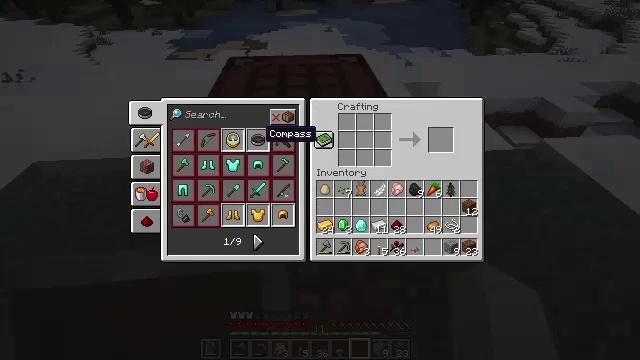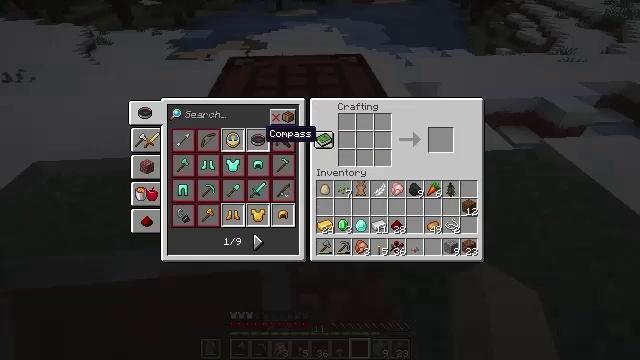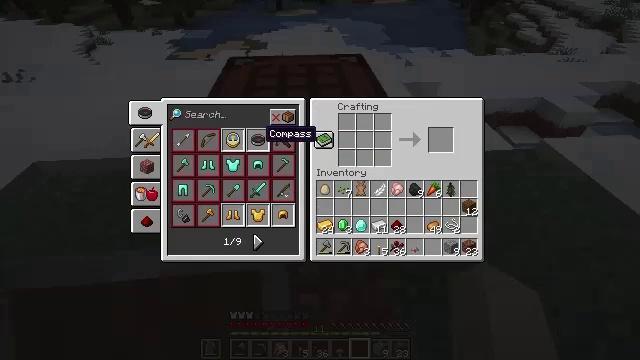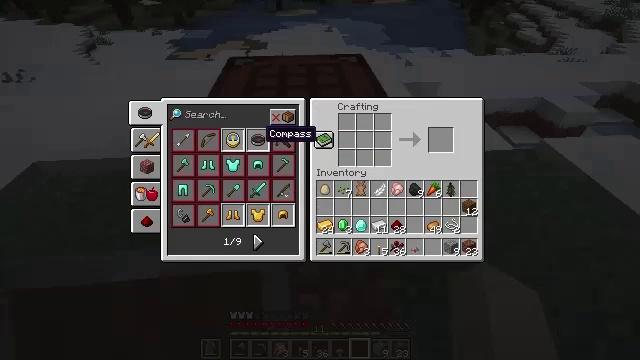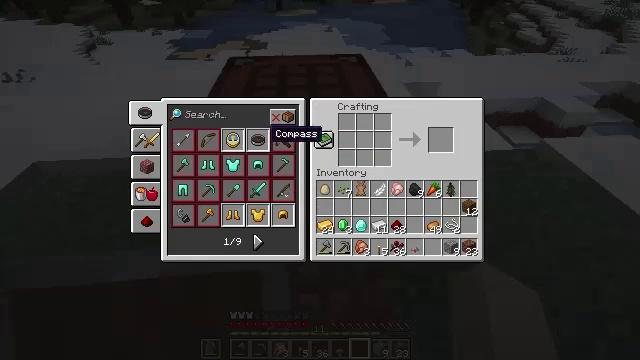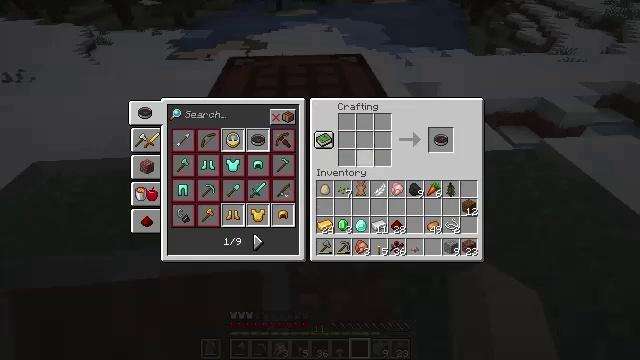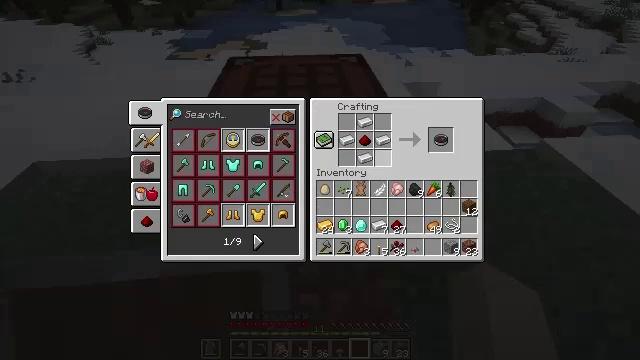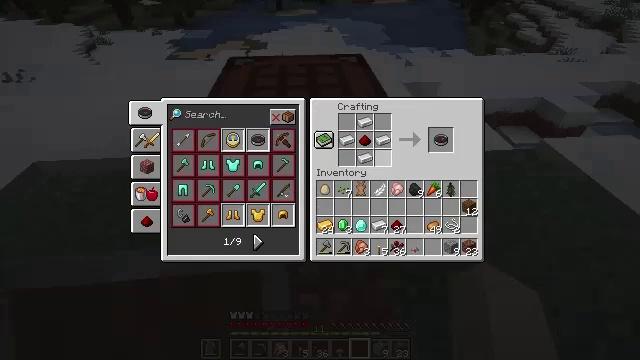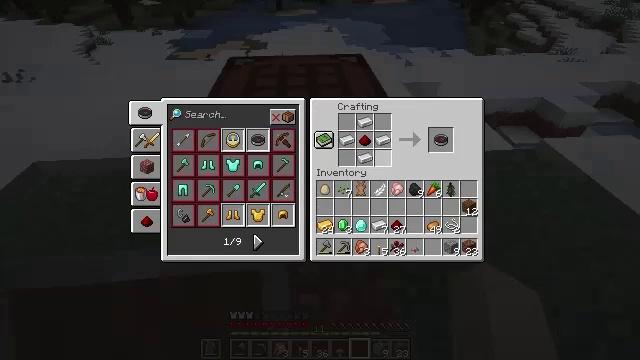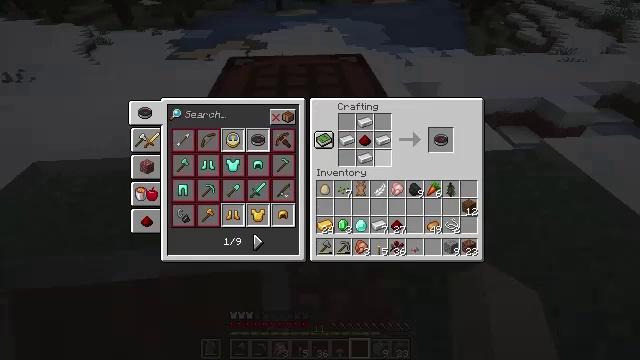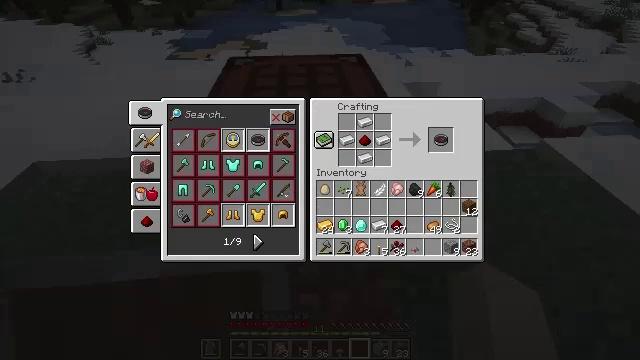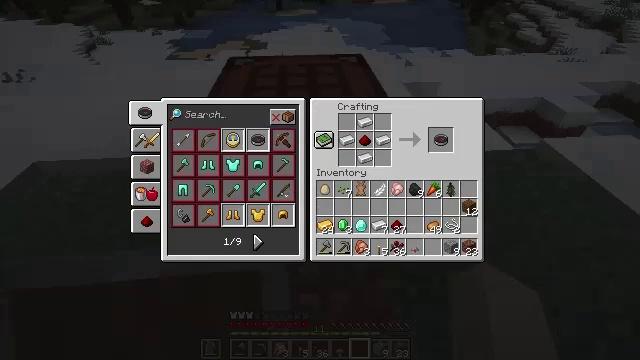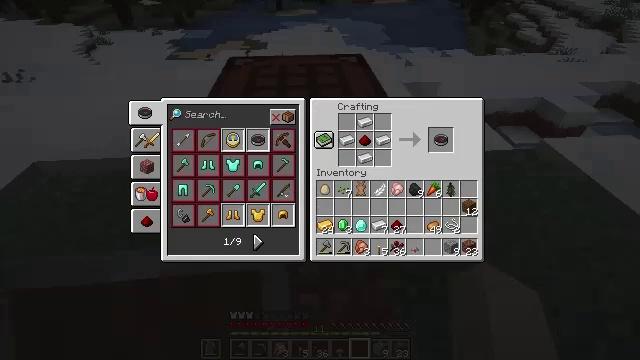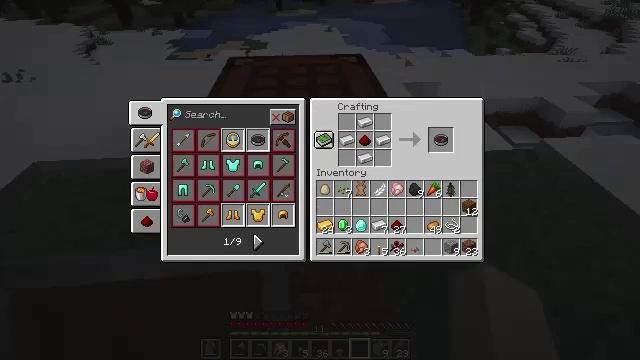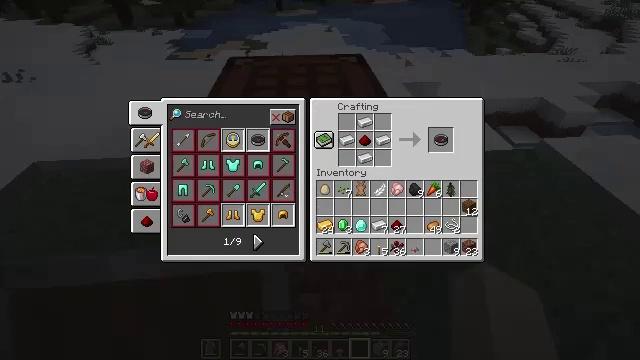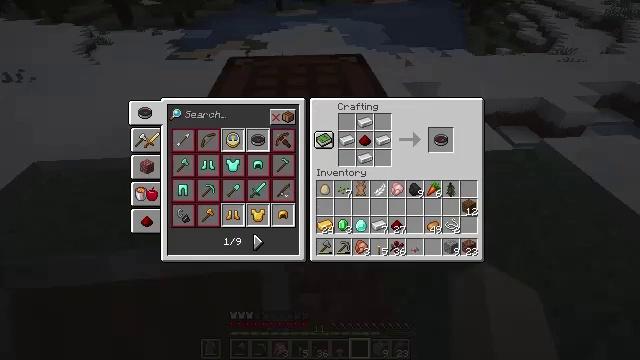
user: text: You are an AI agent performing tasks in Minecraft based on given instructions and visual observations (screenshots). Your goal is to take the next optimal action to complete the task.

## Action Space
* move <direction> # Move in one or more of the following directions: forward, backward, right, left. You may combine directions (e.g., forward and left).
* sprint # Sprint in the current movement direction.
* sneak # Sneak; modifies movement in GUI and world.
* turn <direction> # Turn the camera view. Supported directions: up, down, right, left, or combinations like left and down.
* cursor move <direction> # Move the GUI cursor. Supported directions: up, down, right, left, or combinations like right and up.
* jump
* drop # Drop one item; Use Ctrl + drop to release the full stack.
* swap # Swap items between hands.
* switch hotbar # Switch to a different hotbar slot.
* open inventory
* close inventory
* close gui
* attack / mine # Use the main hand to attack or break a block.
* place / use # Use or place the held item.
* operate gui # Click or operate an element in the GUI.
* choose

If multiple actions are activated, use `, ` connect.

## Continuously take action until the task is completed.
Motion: motion action
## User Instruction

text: Use iron ingots and redstone to craft a compass.
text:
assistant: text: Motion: operate gui
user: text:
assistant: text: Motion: no_op
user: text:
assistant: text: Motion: no_op
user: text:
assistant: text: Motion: no_op
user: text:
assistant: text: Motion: cursor move right and down
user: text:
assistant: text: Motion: cursor move right
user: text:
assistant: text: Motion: no_op
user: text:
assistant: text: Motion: no_op
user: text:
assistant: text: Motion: no_op
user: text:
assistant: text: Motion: no_op
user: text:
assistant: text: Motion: cursor move right and up
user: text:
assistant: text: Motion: cursor move right
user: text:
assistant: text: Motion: no_op
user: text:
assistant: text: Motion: no_op
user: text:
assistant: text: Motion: no_op
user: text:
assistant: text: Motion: no_op
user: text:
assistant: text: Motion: no_op
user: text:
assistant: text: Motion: no_op
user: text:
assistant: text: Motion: no_op
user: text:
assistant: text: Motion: operate gui
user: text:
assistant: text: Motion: operate gui
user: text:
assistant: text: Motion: operate gui
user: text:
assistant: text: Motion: no_op
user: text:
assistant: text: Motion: cursor move down
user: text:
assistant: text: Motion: no_op